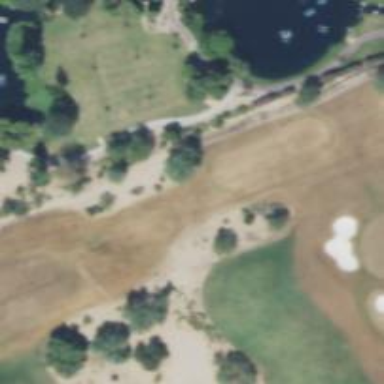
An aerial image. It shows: Golf hole.